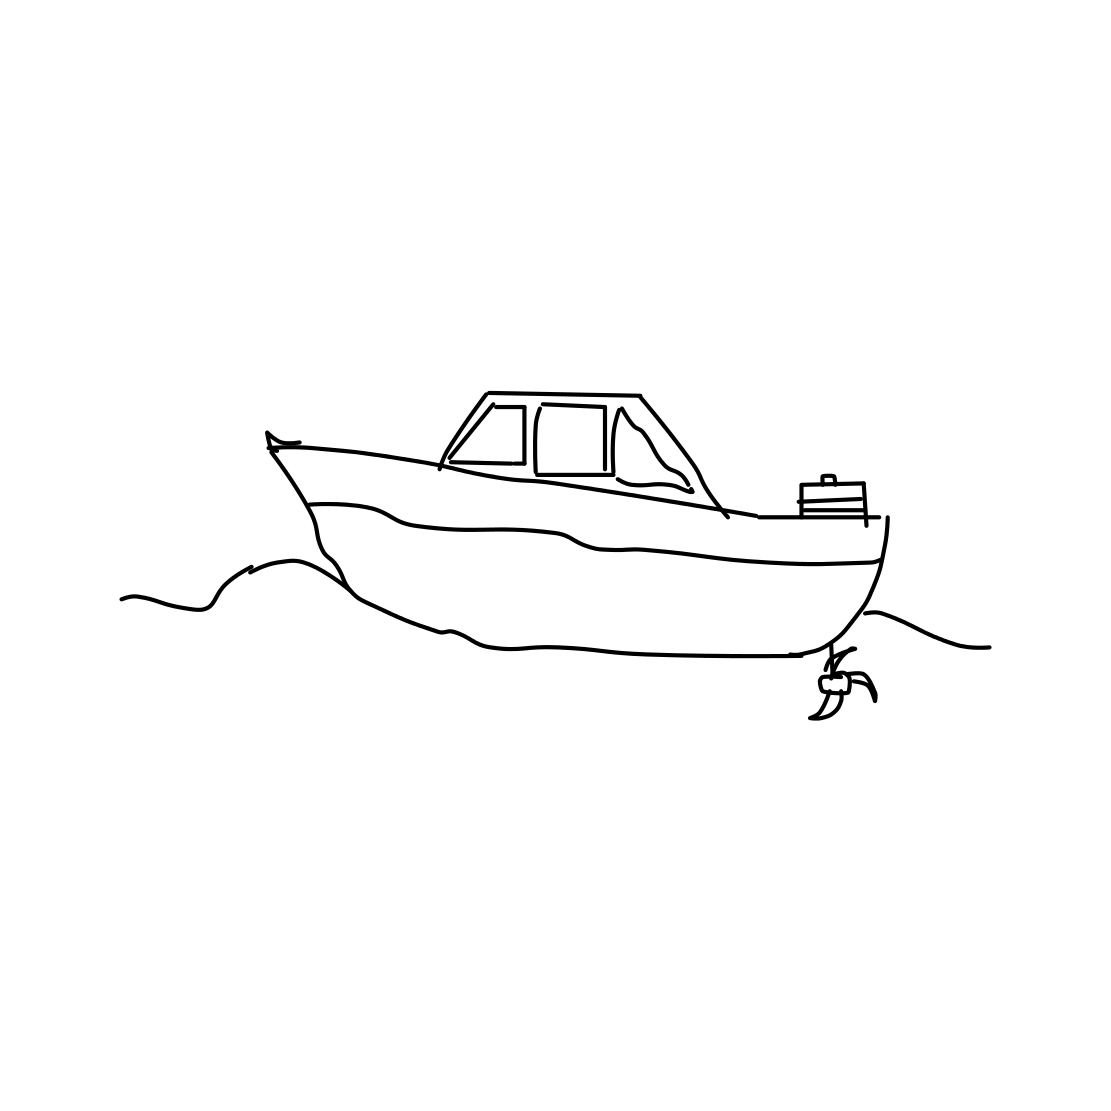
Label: speed-boat